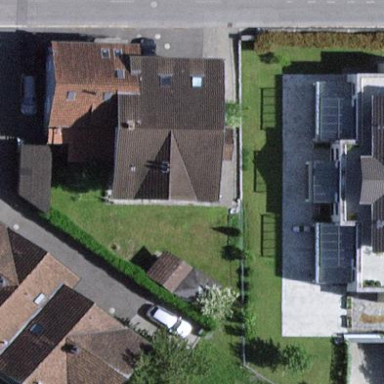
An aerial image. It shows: Semidetached house.